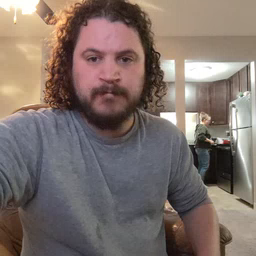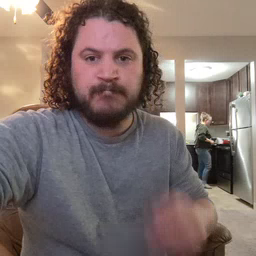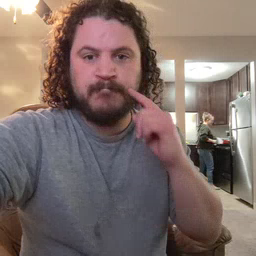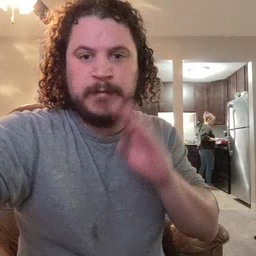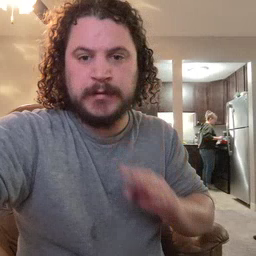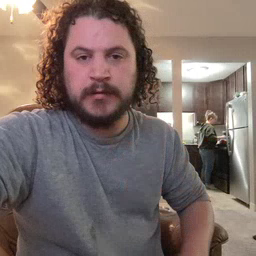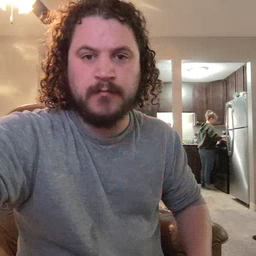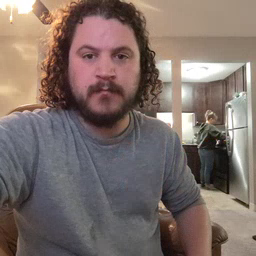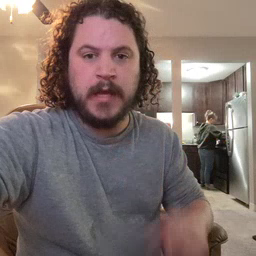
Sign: bee